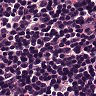
Metastatic tissue present: no